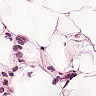
Metastatic tissue present: yes